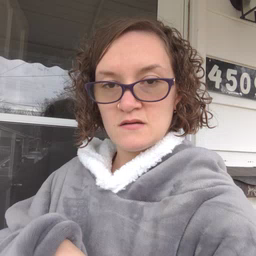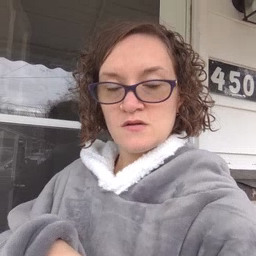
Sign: quiet